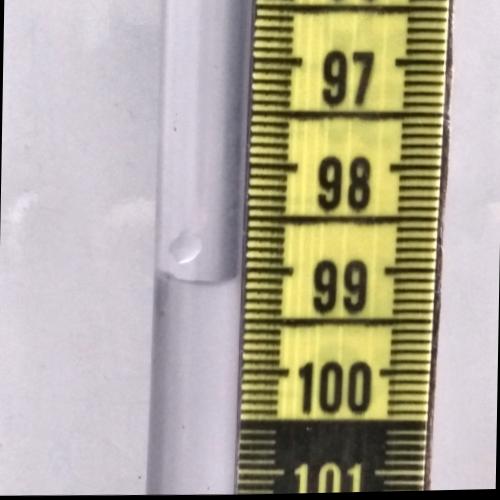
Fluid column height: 99.1 cm